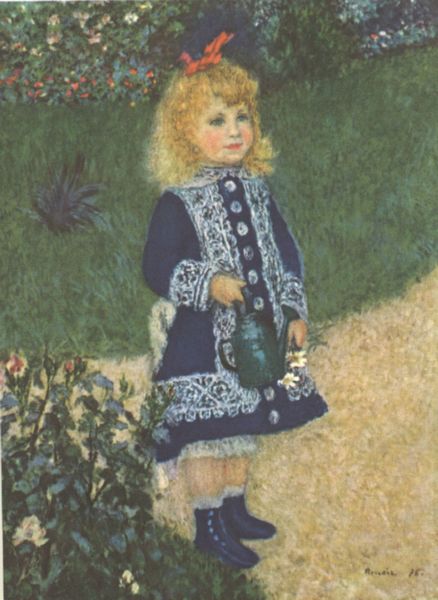
Titel: Das Mädchen mit der Gießkanne
Künstler: Auguste Renoir
Institution: Washington, National Gallery of Art
Schlagwörter: blau, weiß, grün, mädchen, blumen, rasen, weg, schleife, jung, spitze, bestickt, stickerei, person, borte, lippen, magd, dunkelgrün, knöpfe, kleinkind, gestickt, gießkanne, lieblich, sorte, scjuhe, mädelein, persönchen